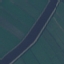
Land use / land cover class: River